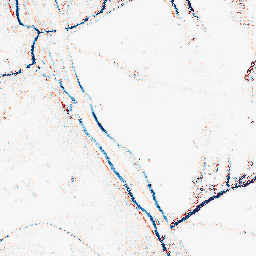
Category: morphological
Decomposition family: morphological_rect
Decomposition parameters: operation: average
width: 5
height: 3
Upsampling method: regularized
Upsampling parameters: scale: 4
lambda_reg: 0.1
Upsampling scale: 4